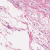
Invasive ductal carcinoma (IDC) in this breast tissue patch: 0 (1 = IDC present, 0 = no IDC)